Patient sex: F
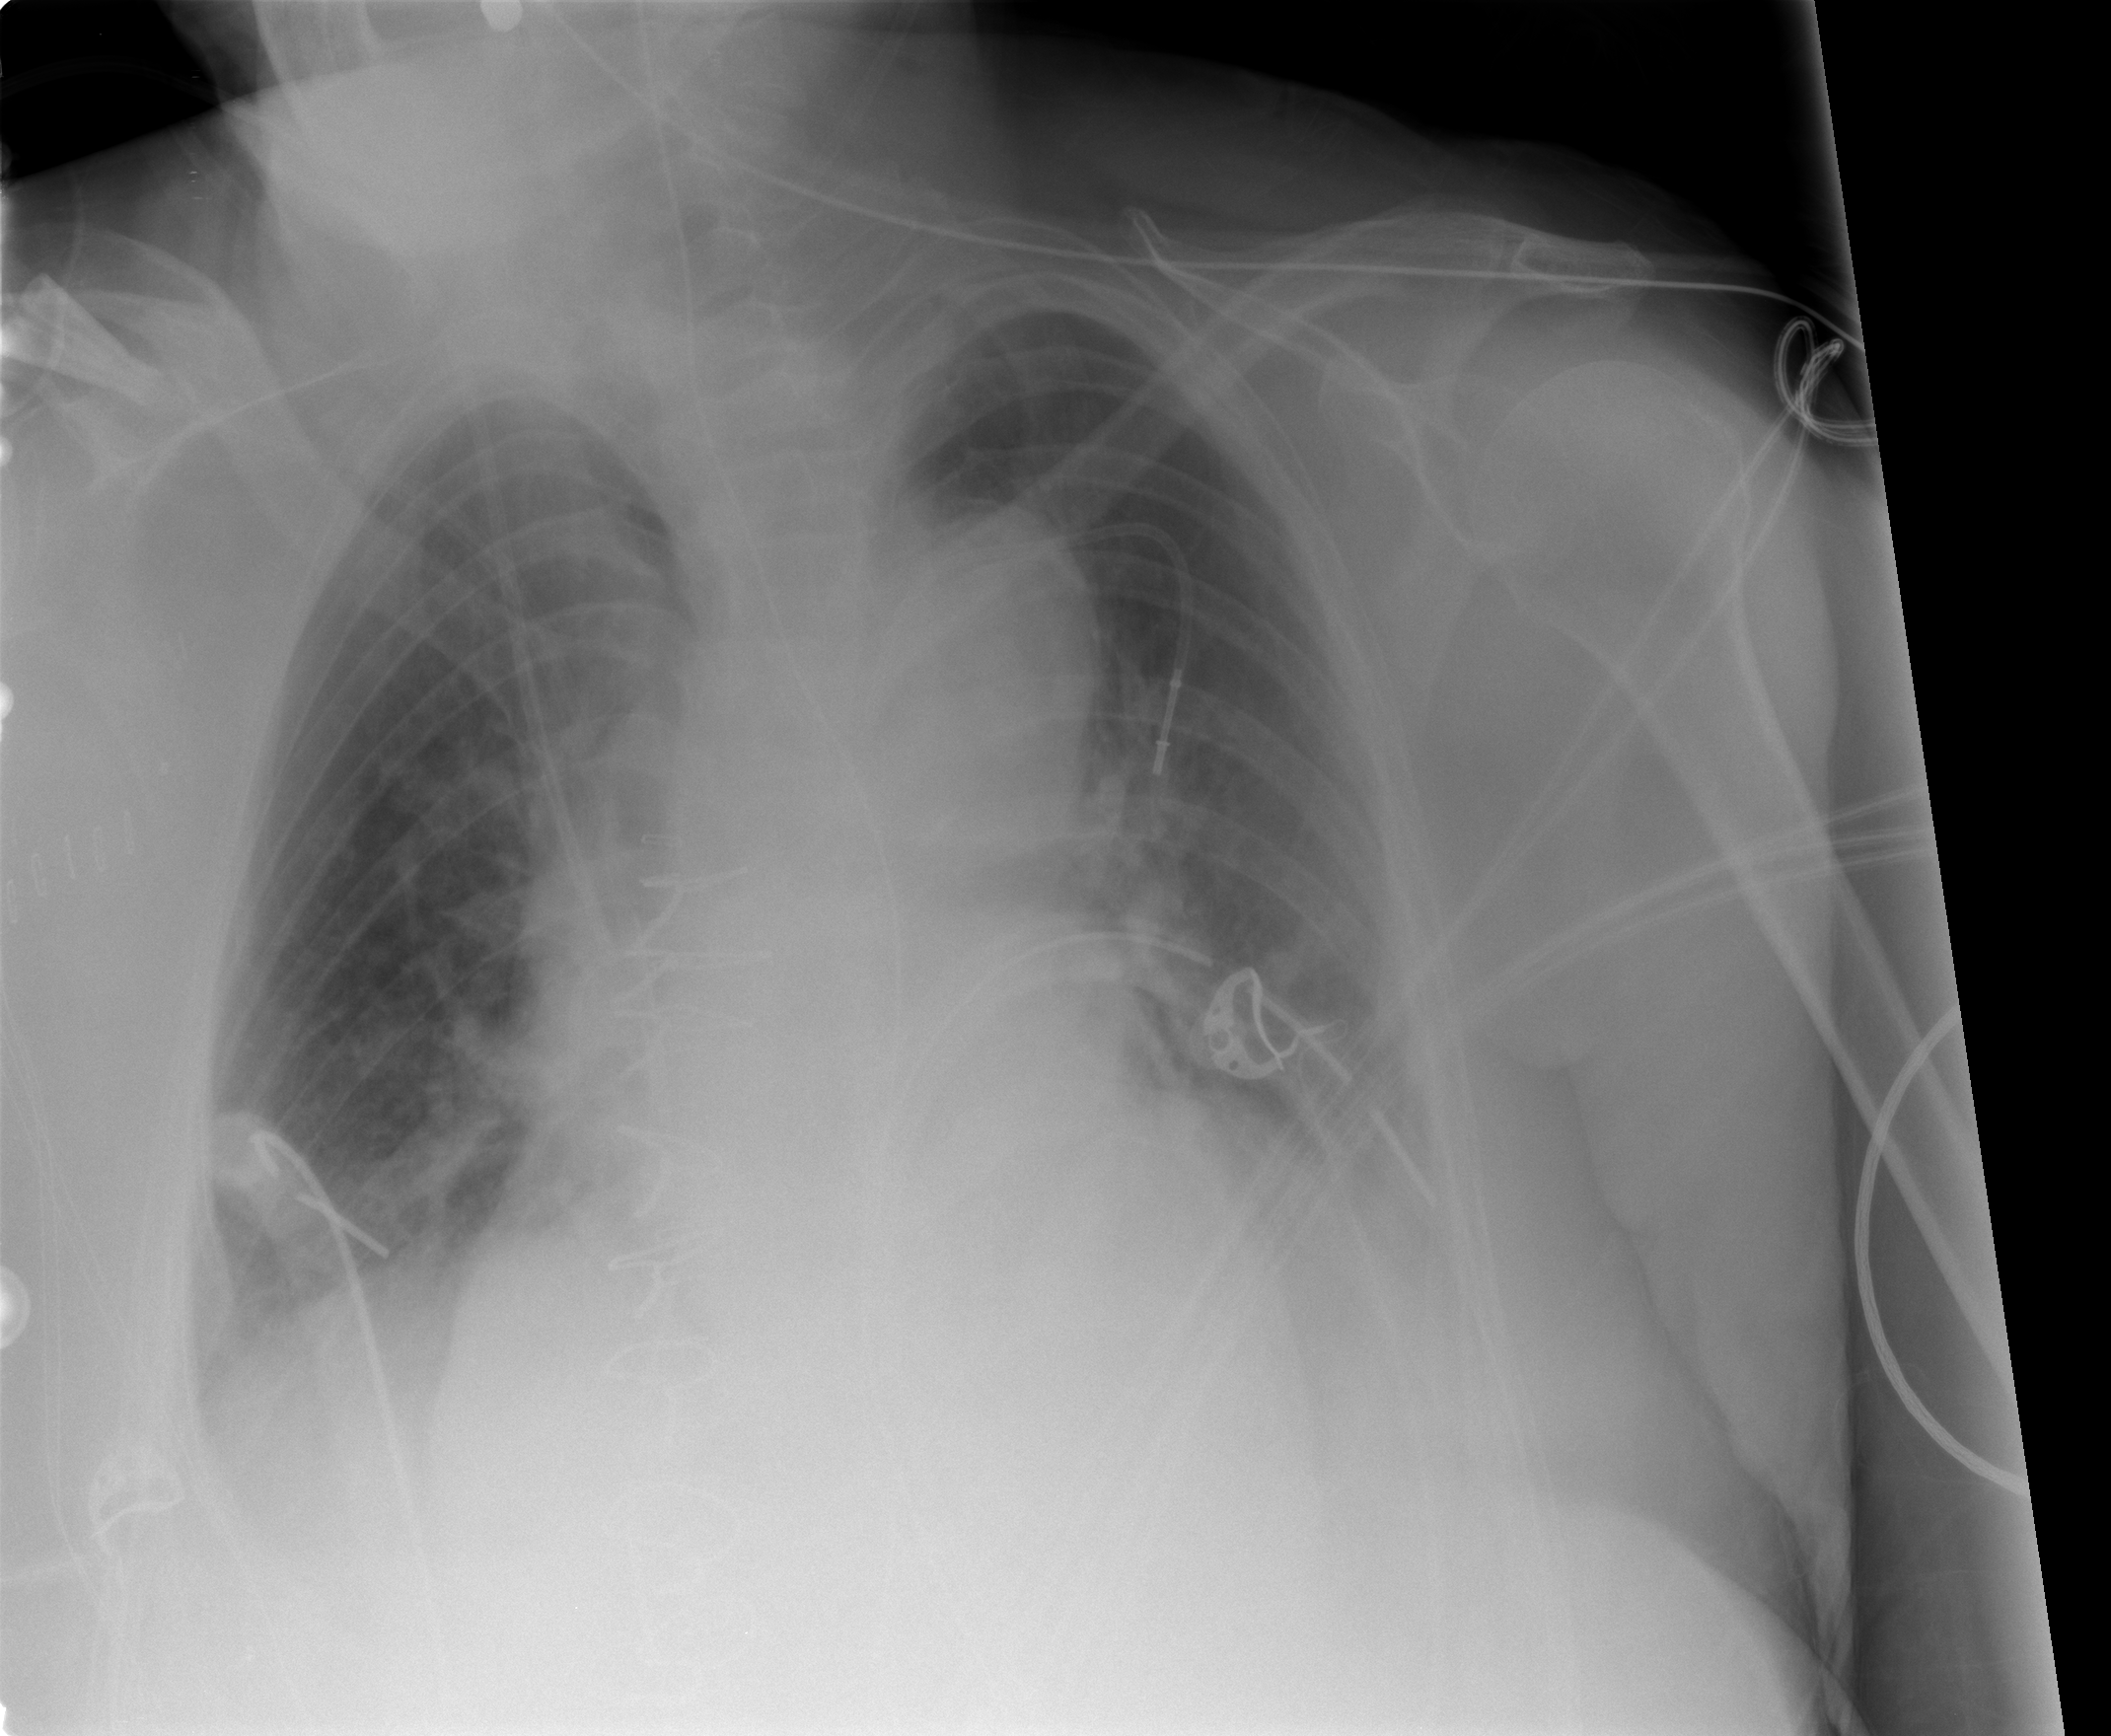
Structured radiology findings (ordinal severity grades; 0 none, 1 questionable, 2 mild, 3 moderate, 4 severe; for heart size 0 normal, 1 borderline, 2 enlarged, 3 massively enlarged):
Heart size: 2
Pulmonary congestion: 0
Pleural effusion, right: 0
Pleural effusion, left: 2
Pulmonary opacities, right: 0
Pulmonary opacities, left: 0
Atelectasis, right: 2
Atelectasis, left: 2